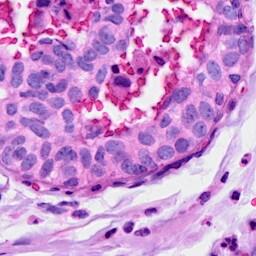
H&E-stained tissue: Breast